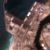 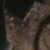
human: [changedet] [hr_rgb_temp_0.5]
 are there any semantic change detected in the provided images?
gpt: Nothing has changed in this area.